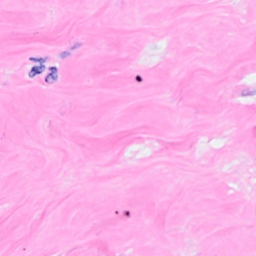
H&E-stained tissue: Breast